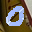
Label: 0